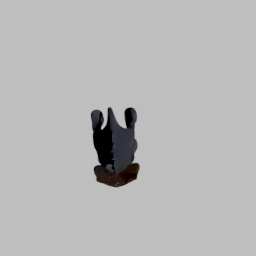
Label: animals